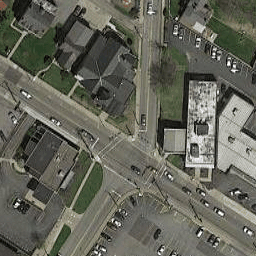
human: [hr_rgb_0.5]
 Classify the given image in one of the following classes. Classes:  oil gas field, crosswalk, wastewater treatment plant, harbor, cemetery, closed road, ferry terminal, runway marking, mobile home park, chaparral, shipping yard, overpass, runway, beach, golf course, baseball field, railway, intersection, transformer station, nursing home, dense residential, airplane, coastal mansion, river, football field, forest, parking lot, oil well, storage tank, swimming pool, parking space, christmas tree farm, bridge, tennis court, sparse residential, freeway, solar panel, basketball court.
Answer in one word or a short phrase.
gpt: intersection